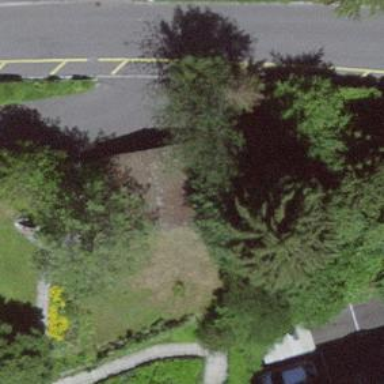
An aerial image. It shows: Garage building.